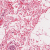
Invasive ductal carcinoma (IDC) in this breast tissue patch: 0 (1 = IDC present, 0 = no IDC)